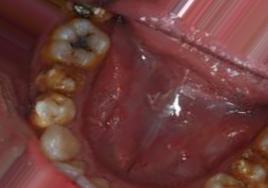
Condition: Tooth Discoloration